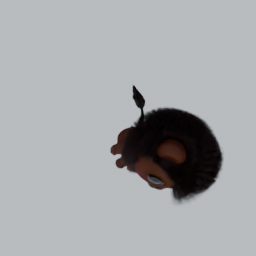
Label: animals